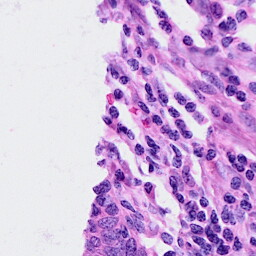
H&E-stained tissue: Cervix